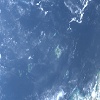
Label: water